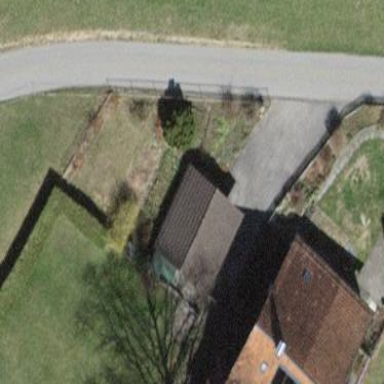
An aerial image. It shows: Garage building.